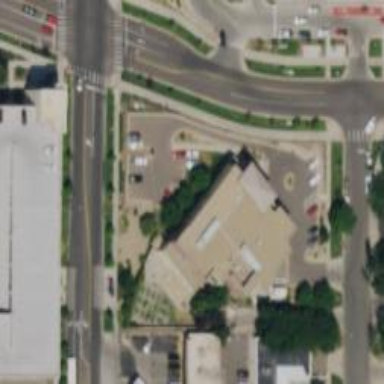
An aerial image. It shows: Healthcare clinic is depicted in the image.